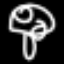
Label: mushroom